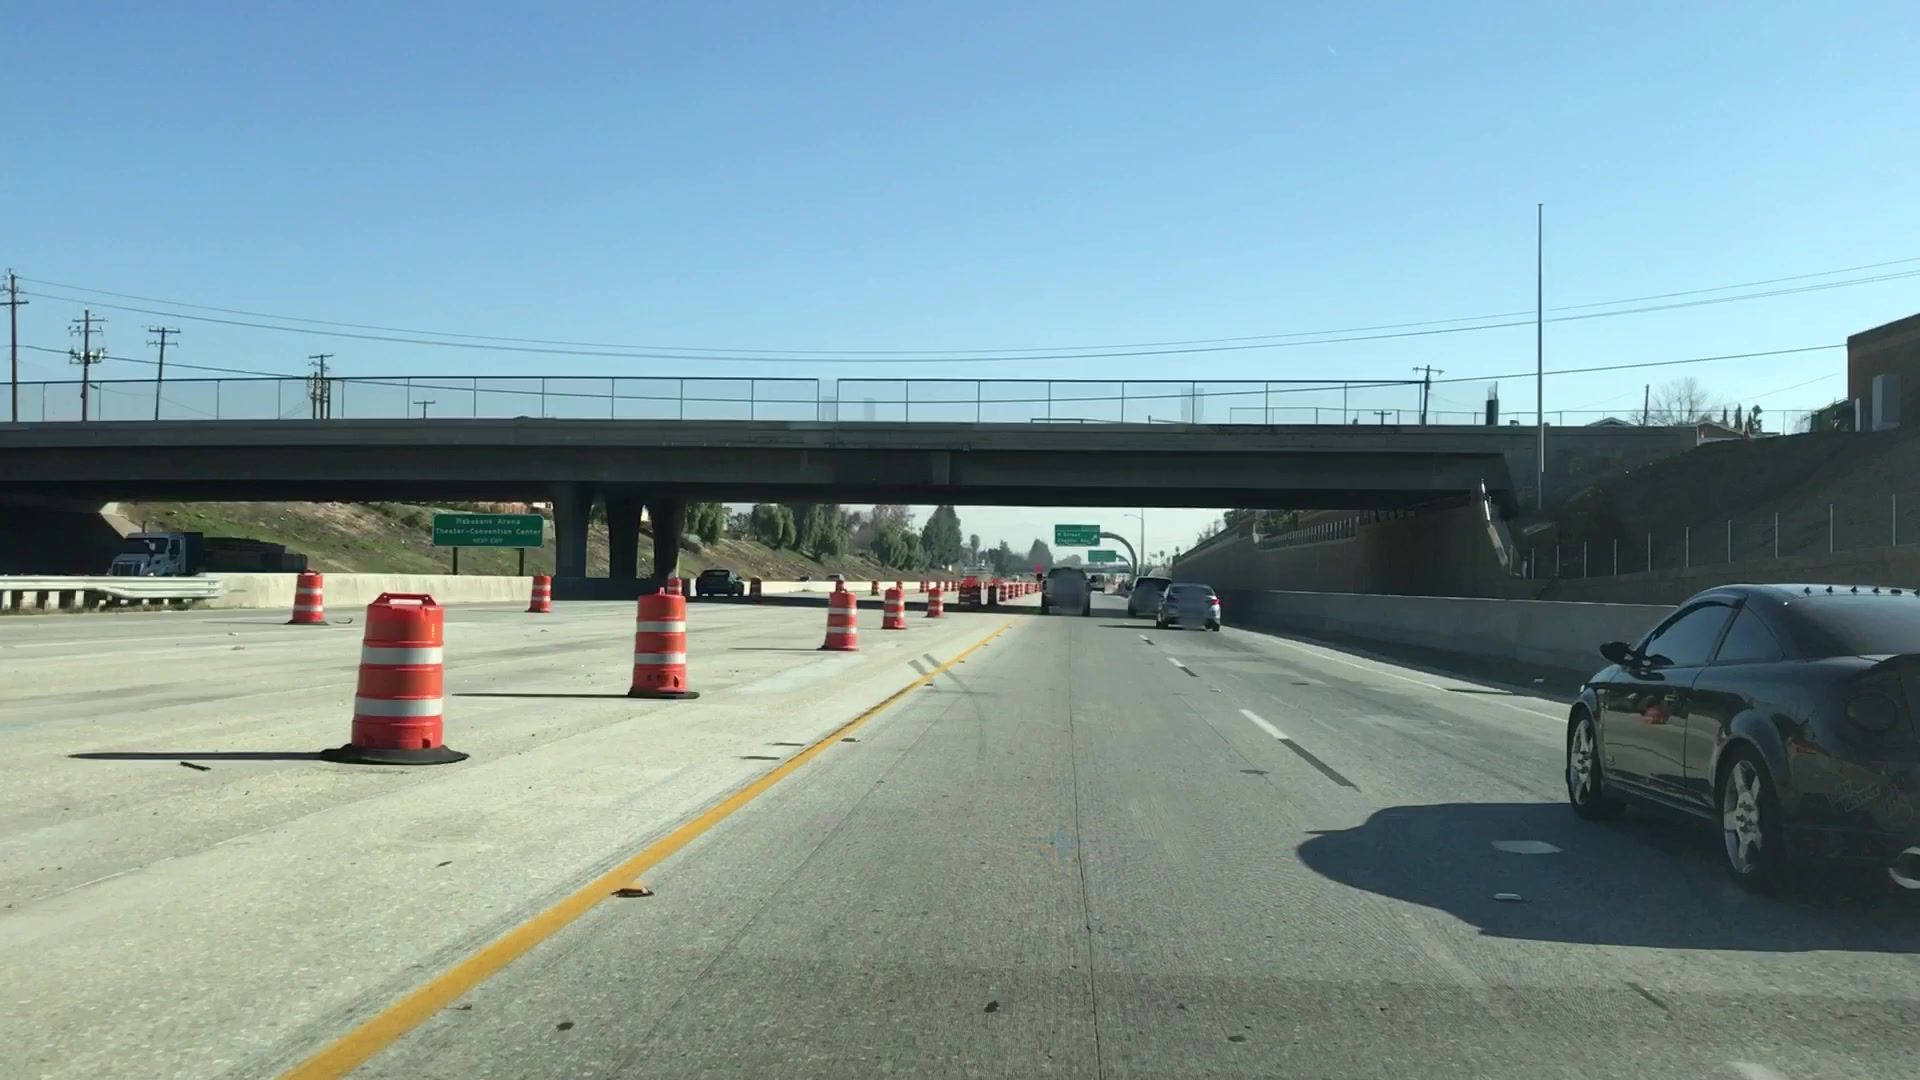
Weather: clear
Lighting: day
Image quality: good
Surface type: driving surface
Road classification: trunk_link, motorway_link
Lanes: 2
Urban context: urban centre
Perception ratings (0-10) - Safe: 0.87, Lively: 1.48, Beautiful: 0.79, Boring: 2.94, Depressing: 5.39, Wealthy: 1.88